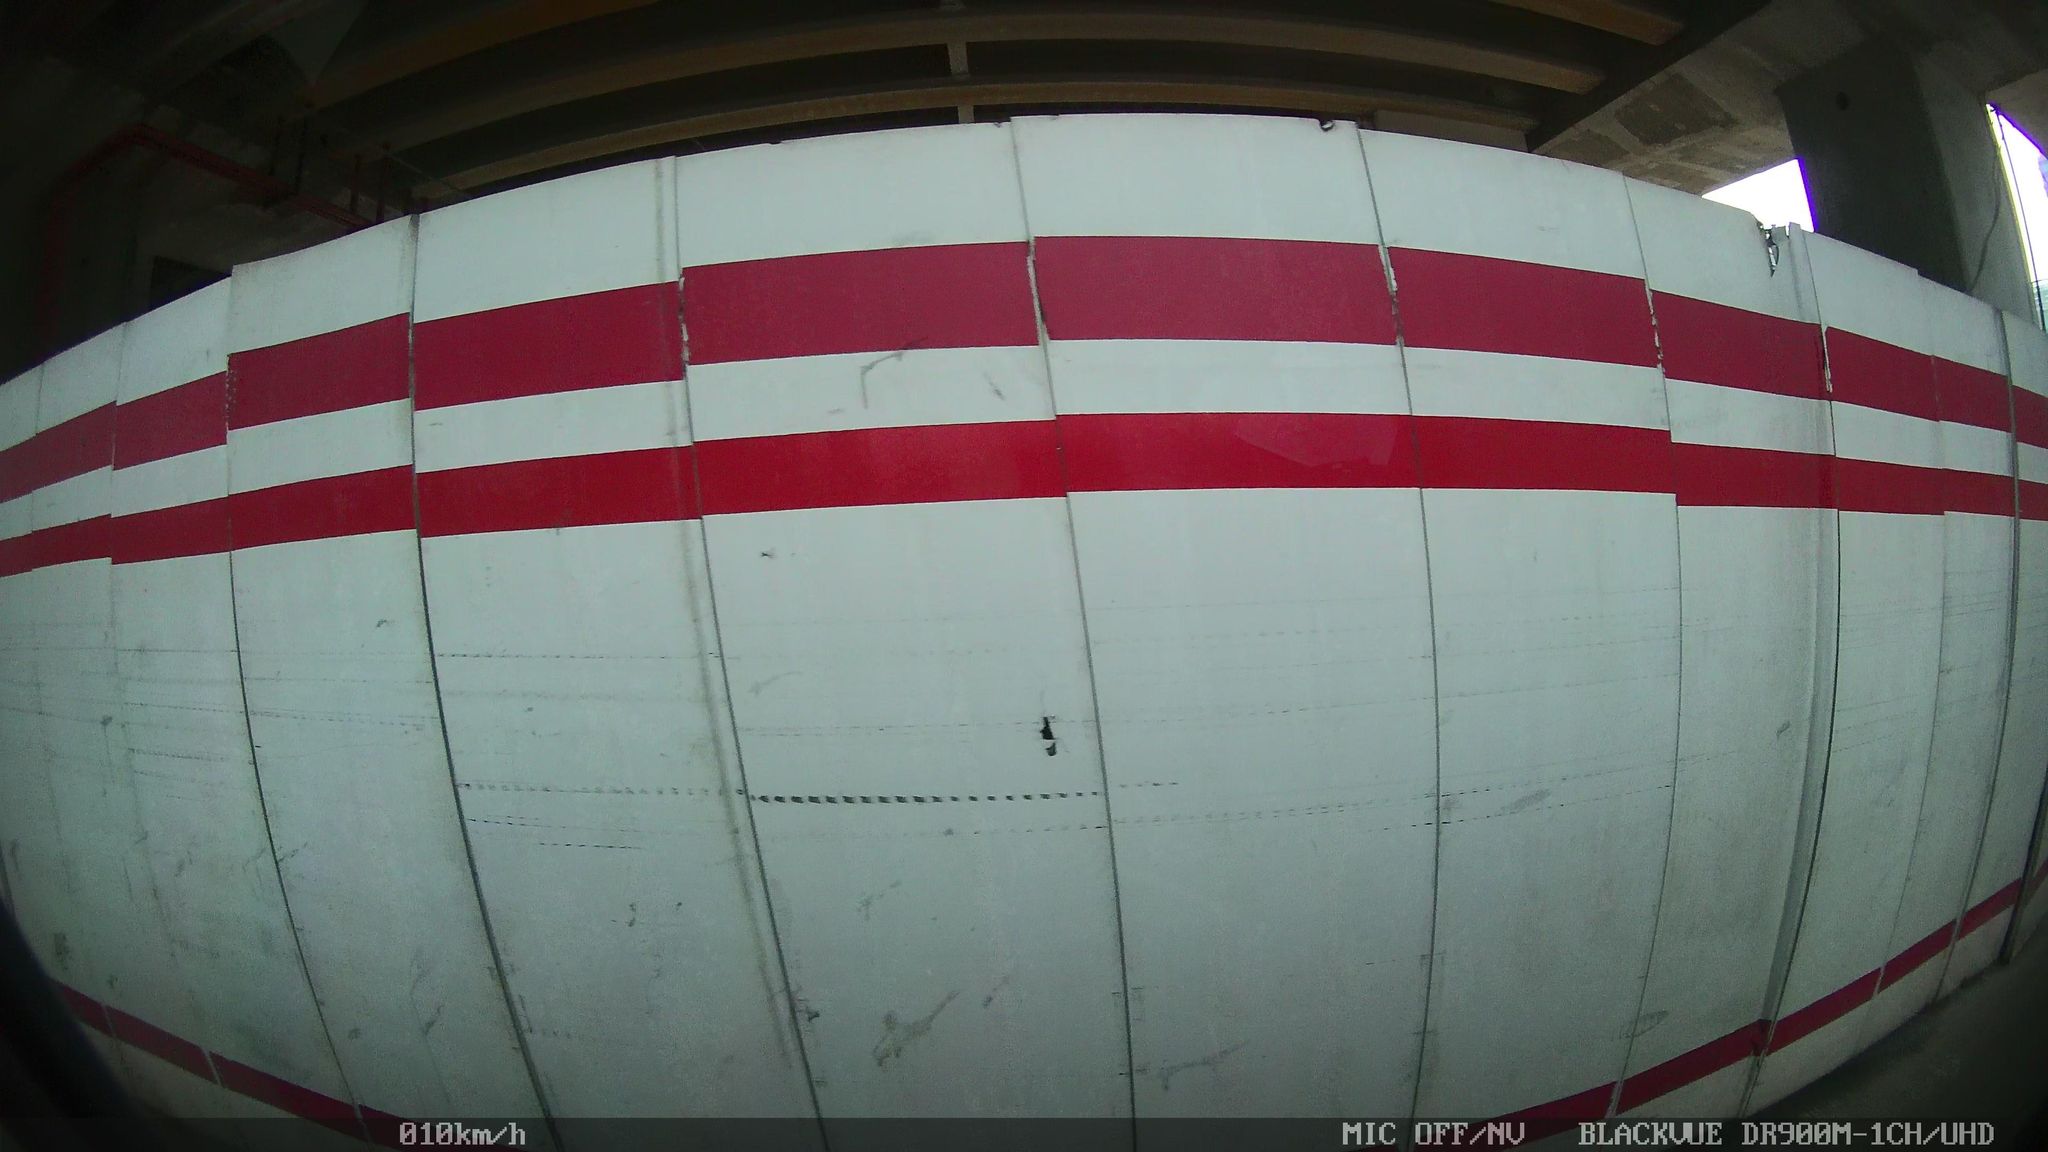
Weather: snowy
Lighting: day
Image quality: slightly poor
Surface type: driving surface
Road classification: primary_link
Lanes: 1
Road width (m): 7
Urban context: urban centre
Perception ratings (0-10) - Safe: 1.17, Lively: 3.35, Beautiful: 0.97, Boring: 4.27, Depressing: 4.23, Wealthy: 2.99